Question: I have a composite index (prop0 asc, prop1 asc). To verify whether it is updated even if prop0 and prop1 aren't indexed, I have made a test. The test has several requests as shown in the AppStats screenshot below.
Request 1: Composite filter query (same as Request 4).
Request 2: Creation of the same DataStore of Request 5, but with all properties unindexed.
Request 3: DataStore cleanup.
Request 4: Composite filter query.
Request 5: DataStore creation with all properties indexed.
Request 6: memcache cleanup.

Request 1 is returning no results, which is expected if the composite index is not being updated in Request 2. My question is: that's the case?
The related code is below.
'''
// DataStore creation.
public ReturnCodes operate() {
DatastoreService dataStore = DatastoreServiceFactory.getDatastoreService();
Entity testEntity = new Entity(ENTITY_NAME, ROOT_NAME);
Key rootKey = KeyFactory.createKey(DataStoreCreation.ENTITY_NAME, ROOT_NAME);
setProps(testEntity, 0);
dataStore.put(testEntity);
for(int i = 1; i < numEntities; ++i) {
// Chave = nome da entidade + i
testEntity = new Entity(ENTITY_NAME, ENTITY_NAME + i, rootKey);
setProps(testEntity, i);
dataStore.put(testEntity);
}
return ReturnCodes.SUCCESS;
}
private void setProps(Entity entity, int value) {
for(int j = 0; j < numProps; ++j) {
if(indexed) {
entity.setProperty(PROPERTY_NAME_PREFIX + j, value);
}
else {
entity.setUnindexedProperty(PROPERTY_NAME_PREFIX + j, value);
}
}
}
// DataStore cleanup.
private ReturnCodes clean() {
Key rootKey = KeyFactory.createKey(DataStoreCreation.ENTITY_NAME, DataStoreCreation.ROOT_NAME);
DatastoreService dataStore = DatastoreServiceFactory.getDatastoreService();
Query query = new Query(DataStoreCreation.ENTITY_NAME).setKeysOnly();
PreparedQuery prepQuery = dataStore.prepare(query);
Iterable<Entity> entities = prepQuery.asIterable();
ArrayList<Key> keys = new ArrayList<Key>();
for(Entity entity : entities) {
keys.add(entity.getKey());
}
dataStore.delete(keys);
return ReturnCodes.SUCCESS;
}
// Composite filter query.
public ReturnCodes doQuery() {
DatastoreService dataStore = DatastoreServiceFactory.getDatastoreService();
for(int i = 0; i < numIters; ++i) {
Query.FilterPredicate filter0 = new Query.FilterPredicate(DataStoreCreation.PROPERTY_NAME_PREFIX + 0,
Query.FilterOperator.NOT_EQUAL, 0);
Query.FilterPredicate filter1 = new Query.FilterPredicate(DataStoreCreation.PROPERTY_NAME_PREFIX + 0,
Query.FilterOperator.GREATER_THAN_OR_EQUAL, 0);
CompositeFilter finalFilter = Query.CompositeFilterOperator.or(filter0, filter1);
Query query = new Query(DataStoreCreation.ENTITY_NAME/*, key*/).setFilter(finalFilter);
query.addProjection(new PropertyProjection(DataStoreCreation.PROPERTY_NAME_PREFIX + 0, Integer.class));
query.addProjection(new PropertyProjection(DataStoreCreation.PROPERTY_NAME_PREFIX + 1, Integer.class));
PreparedQuery prepQuery = dataStore.prepare(query);
Iterable<Entity> results = prepQuery.asIterable();
if(!results.iterator().hasNext()) {
return ReturnCodes.ERROR;
}
for(Entity result : results) {
//log.info(result.toString());
}
}
return ReturnCodes.SUCCESS;
}
'''
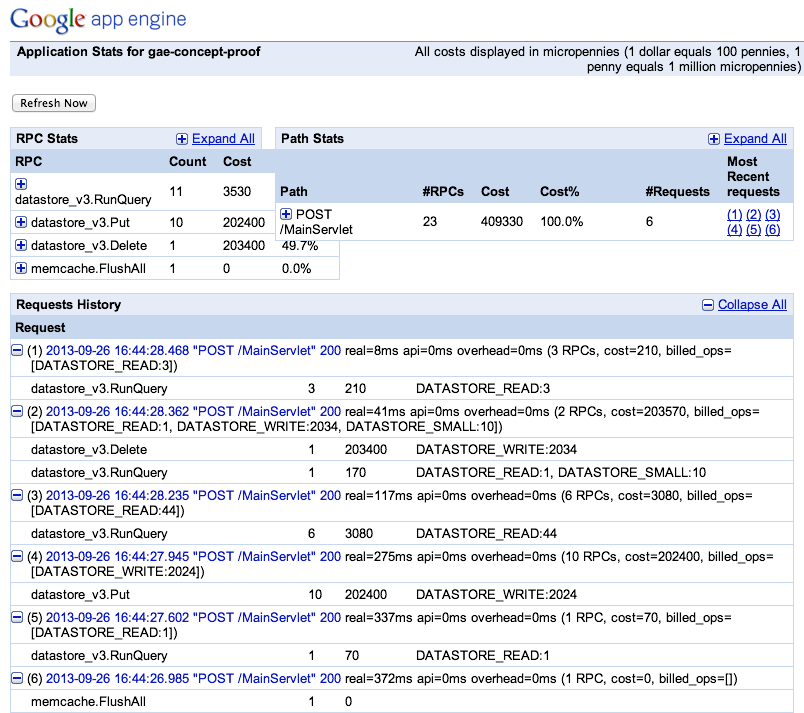
Answer: You are correct -- composite indexes are not populated for a 'put' if they contain a property that you have explicitly set to be unindexed in the entity.
Please see <URL> about supporting the feature. It also has some useful tips for workarounds.